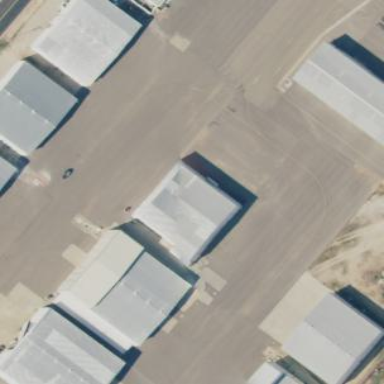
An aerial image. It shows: Hangar.